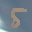
Label: 5